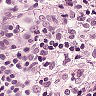
Metastatic tissue present: yes